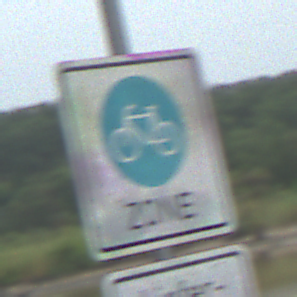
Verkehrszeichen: BeginnFahrradzone
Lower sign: BesondereFahrzeugeUndTransportgueter5
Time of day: Midday
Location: Roofed (Beach)
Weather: Overcast
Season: NotSpecified
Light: Natural